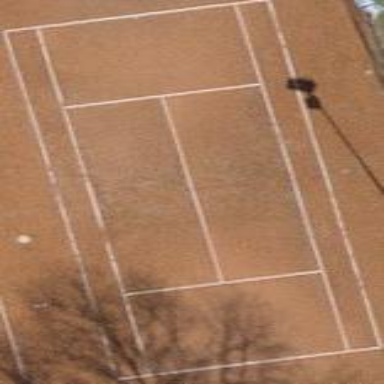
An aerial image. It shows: Sandy tennis court on pitch designated for leisure land.